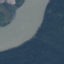
Land use / land cover class: River